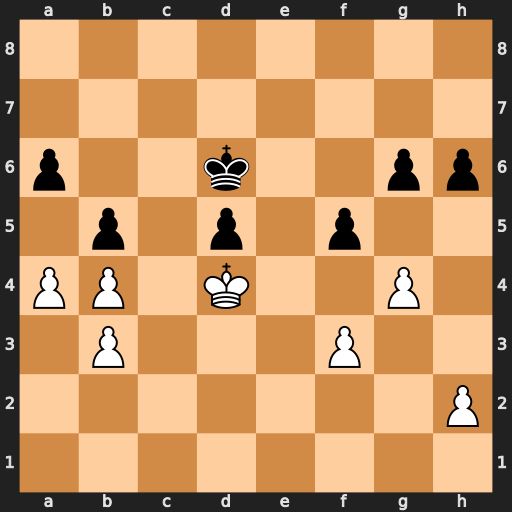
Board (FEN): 8/8/p2k2pp/1p1p1p2/PP1K2P1/1P3P2/7P/8
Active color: w
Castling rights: -
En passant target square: -
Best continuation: gxf5 gxf5 f4